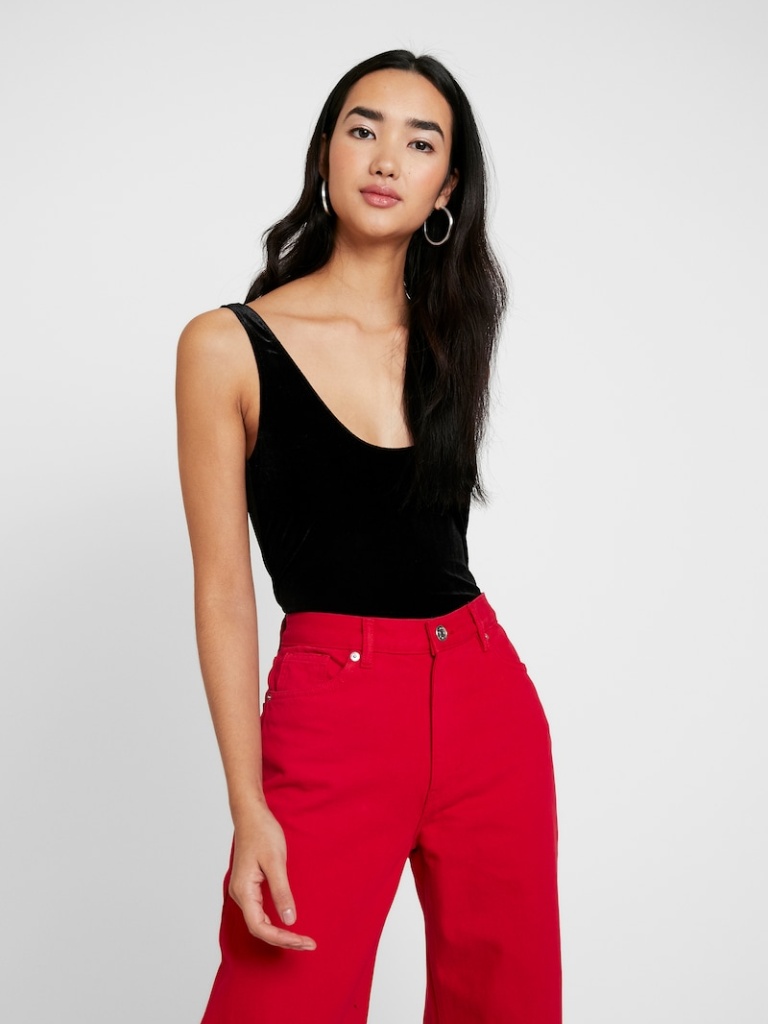
velvet tight sleeveless hip length Fully Tucked in scoop tank